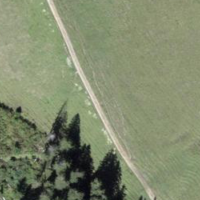
EUNIS habitat code: 23
Species observed at this site:
Stauroderus scalaris